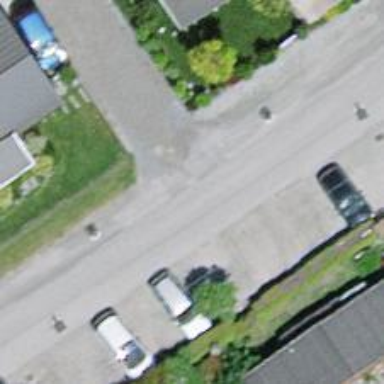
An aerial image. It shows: Unclassified road with asphalt surface.